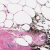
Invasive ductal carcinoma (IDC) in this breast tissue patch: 0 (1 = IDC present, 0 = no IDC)